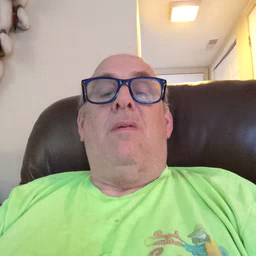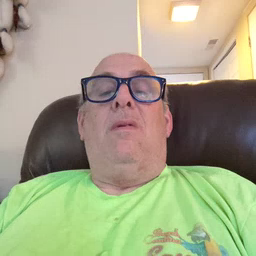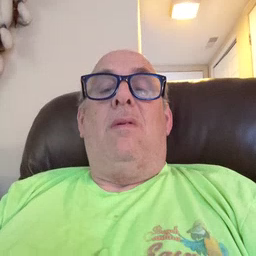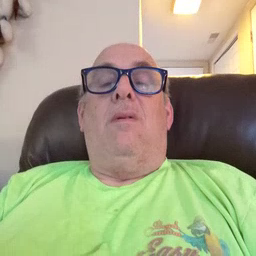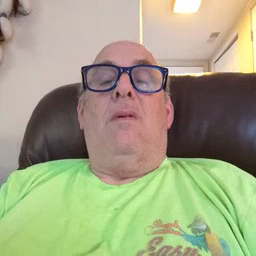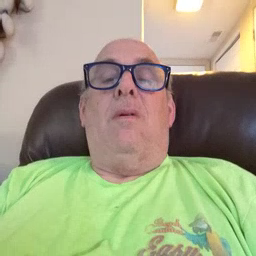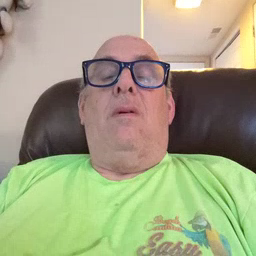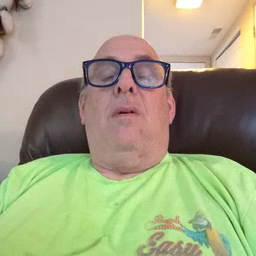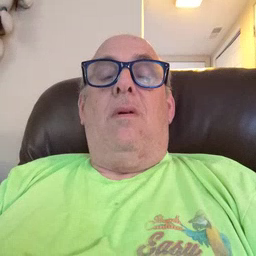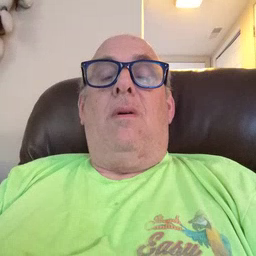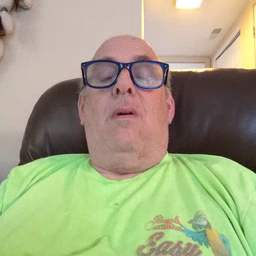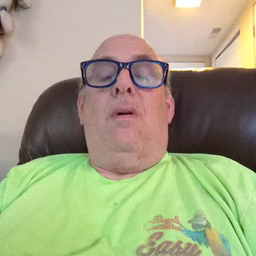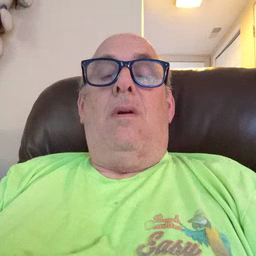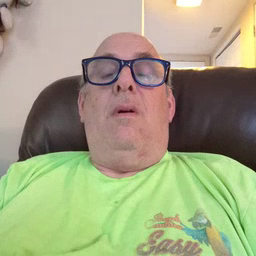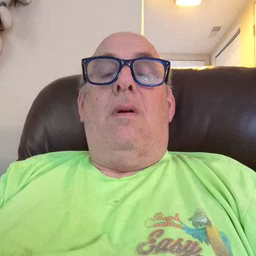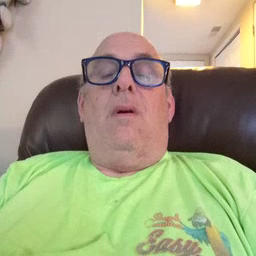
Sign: dryer